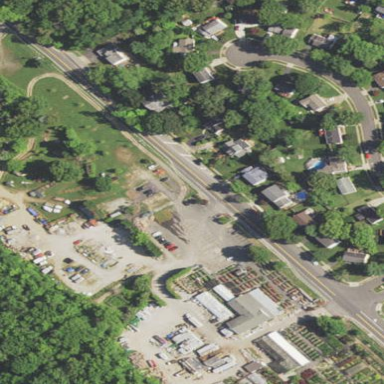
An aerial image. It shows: Garden center.